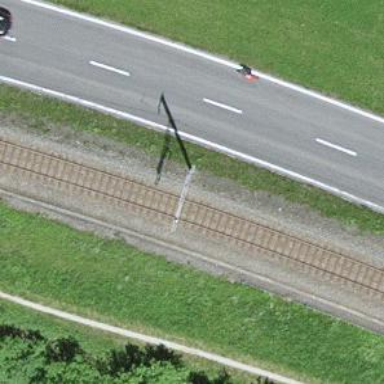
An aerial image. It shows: Single railway track with electrified contact line.